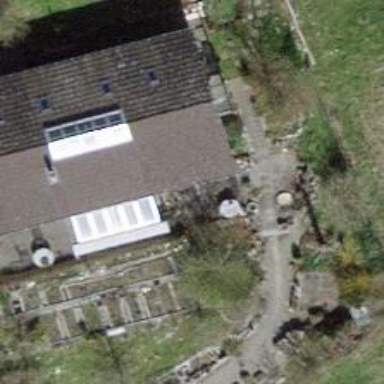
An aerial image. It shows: Detached building.